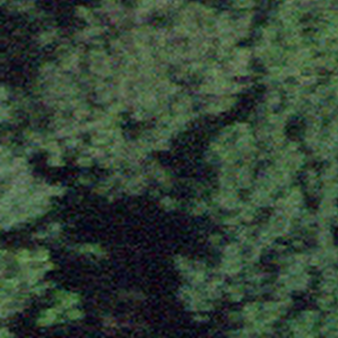
Label: other